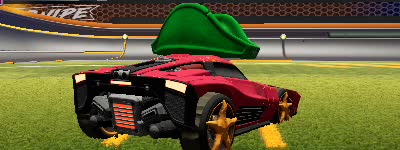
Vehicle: breakout